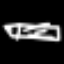
Label: pencil